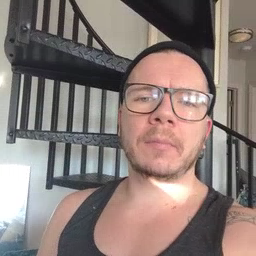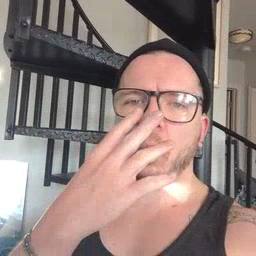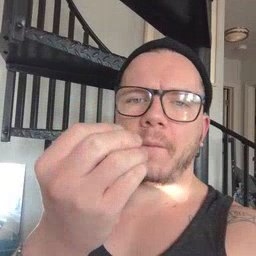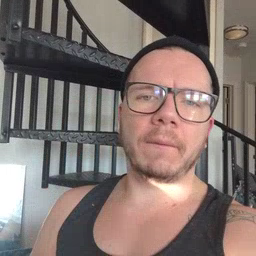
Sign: wolf